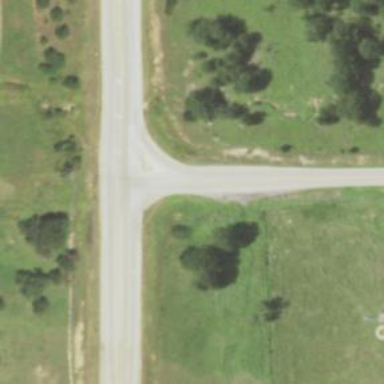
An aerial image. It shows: Secondary link road.